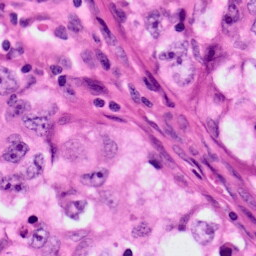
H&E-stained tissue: Lung